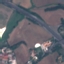
Land use / land cover: Highway